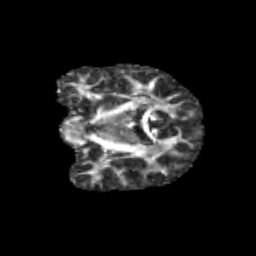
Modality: FA
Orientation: coronal
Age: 12
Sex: male
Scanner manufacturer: siemens
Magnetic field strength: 3 T
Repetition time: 3.8 s
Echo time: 0.07 s